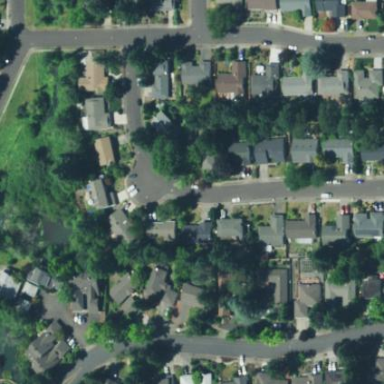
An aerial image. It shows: Single-family residential area.